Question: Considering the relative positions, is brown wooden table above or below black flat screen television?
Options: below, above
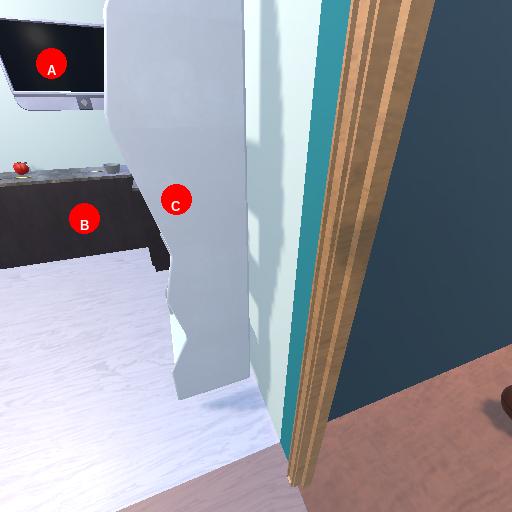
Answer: below